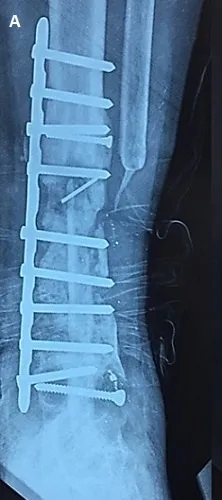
(A, B) plain radiographs after osteosynthesis with plate.
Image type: radiology (x_ray)